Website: apple
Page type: review-order
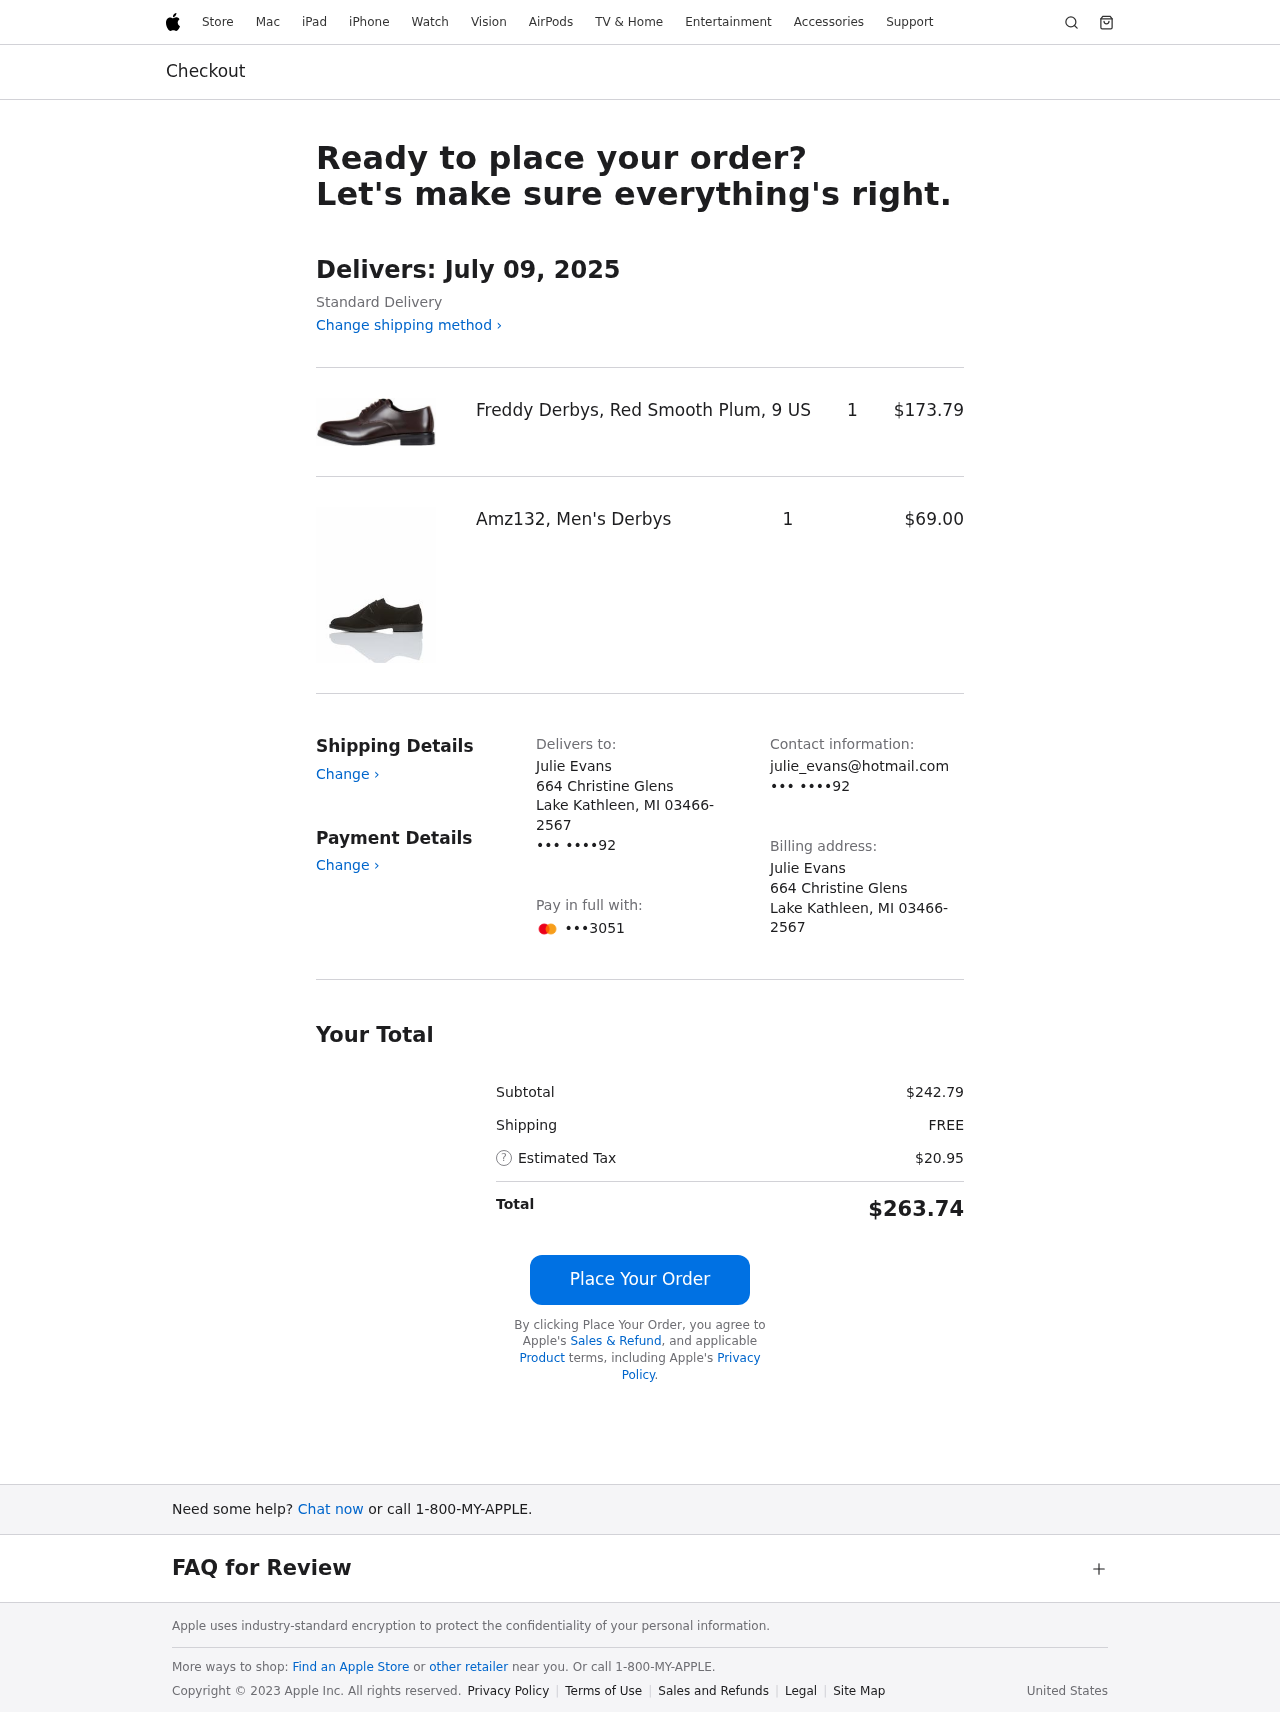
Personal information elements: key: PII_CARD_LAST4
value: •••3051
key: PII_CITY
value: Lake Kathleen
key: PII_EMAIL
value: julie_evans@hotmail.com
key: PII_FULLNAME
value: Julie Evans
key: PII_PHONE
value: ••• ••••92
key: PII_POSTCODE_FULL
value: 03466-2567
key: PII_STATE_ABBR
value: MI
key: PII_STREET
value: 664 Christine Glens
Product elements: key: PRODUCT1_NAME
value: Freddy Derbys, Red Smooth Plum, 9 US
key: PRODUCT1_PRICE
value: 173.79
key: PRODUCT1_QUANTITY
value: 1
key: PRODUCT2_NAME
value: Amz132, Men's Derbys
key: PRODUCT2_PRICE
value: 69
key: PRODUCT2_QUANTITY
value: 1
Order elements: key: ORDER_DELIVERY_DATE
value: July 09, 2025
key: ORDER_SUBTOTAL
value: $242.79
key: ORDER_SHIPPING_COST
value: FREE
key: ORDER_TAX
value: $20.95
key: ORDER_TOTAL
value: $263.74